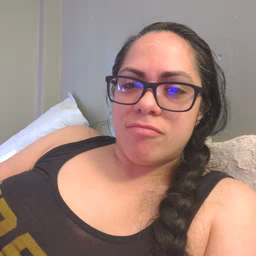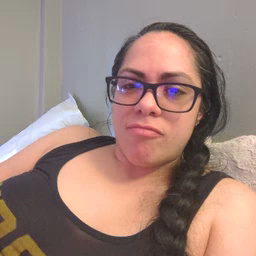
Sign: awake